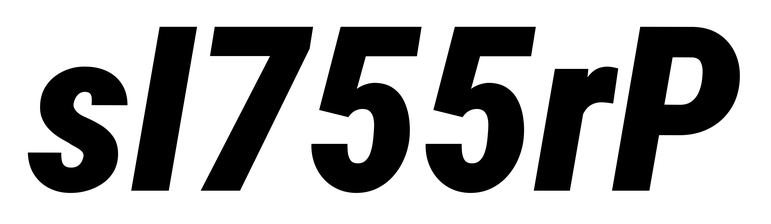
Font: Roboto-Italic_Condensed_Black_Italic